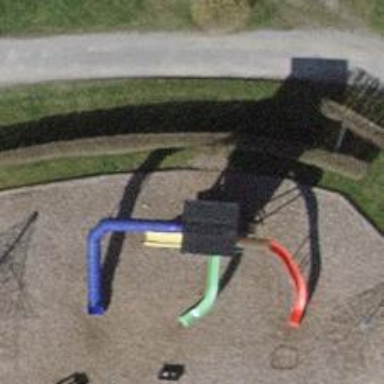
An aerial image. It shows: Playground area for leisure land.